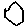
Label: hexagon